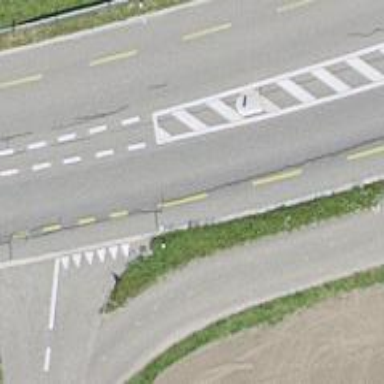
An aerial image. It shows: Bus stop along the road.